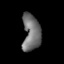
Tissue: lung
Cell type: Epithelial cells
Senescence score: 0.1805
Nuclear area (px): 640
Mean DAPI intensity: 111.652